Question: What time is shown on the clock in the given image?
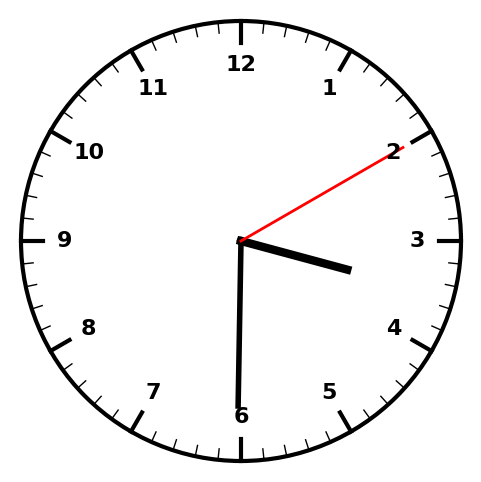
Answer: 03:30:10